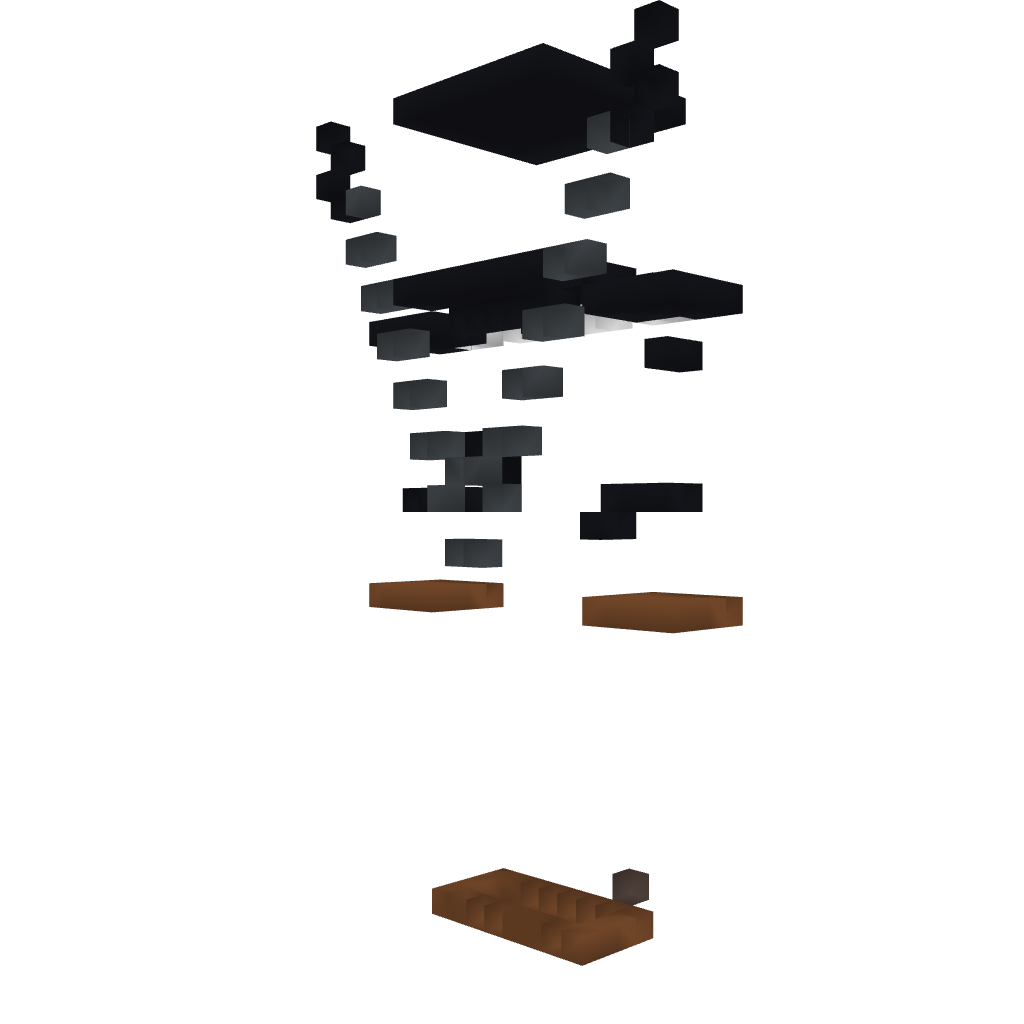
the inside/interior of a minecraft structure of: Immortal Statue